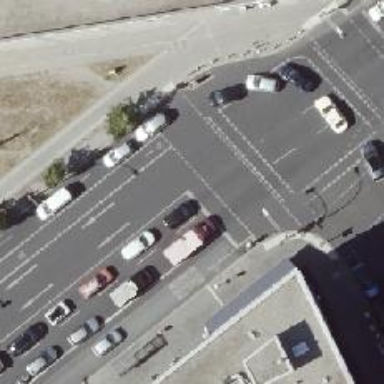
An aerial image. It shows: Secondary road with asphalt surface. There is cycle lane on the left side and separate sidewalks on both sides. The road has lane markings and the cycle lane on the right side is shared with buses.